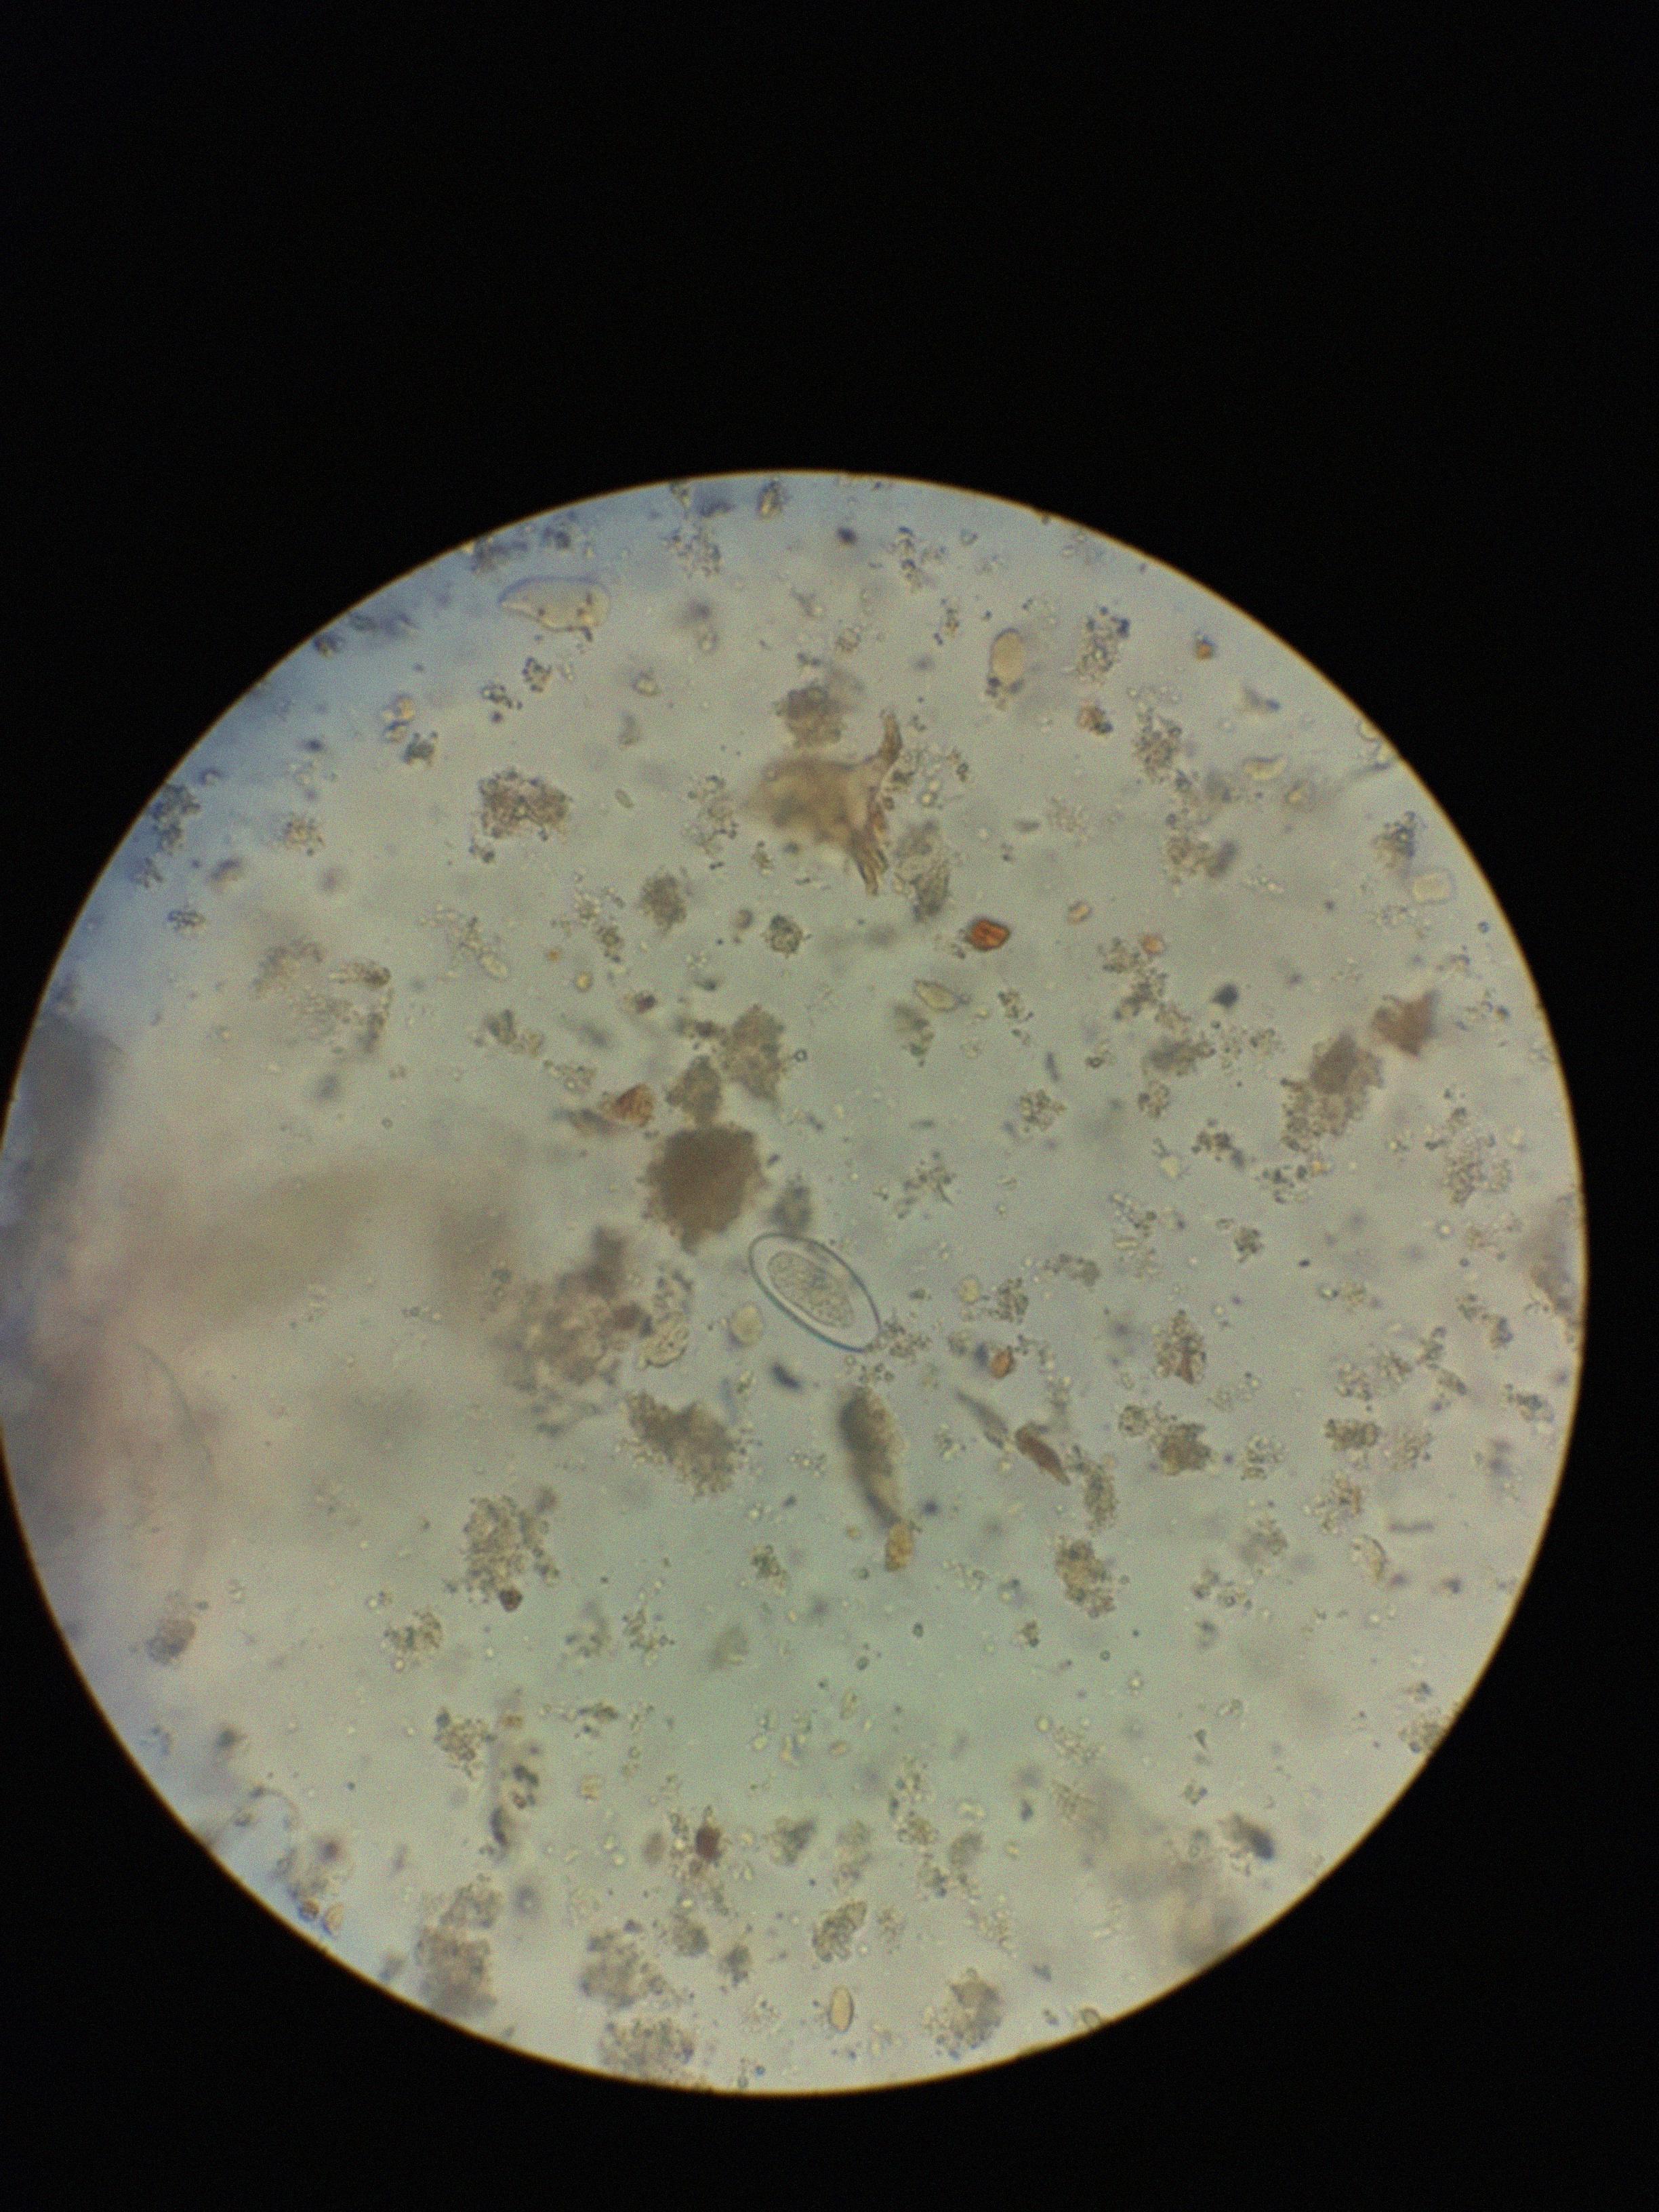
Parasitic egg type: Enterobius vermicularis